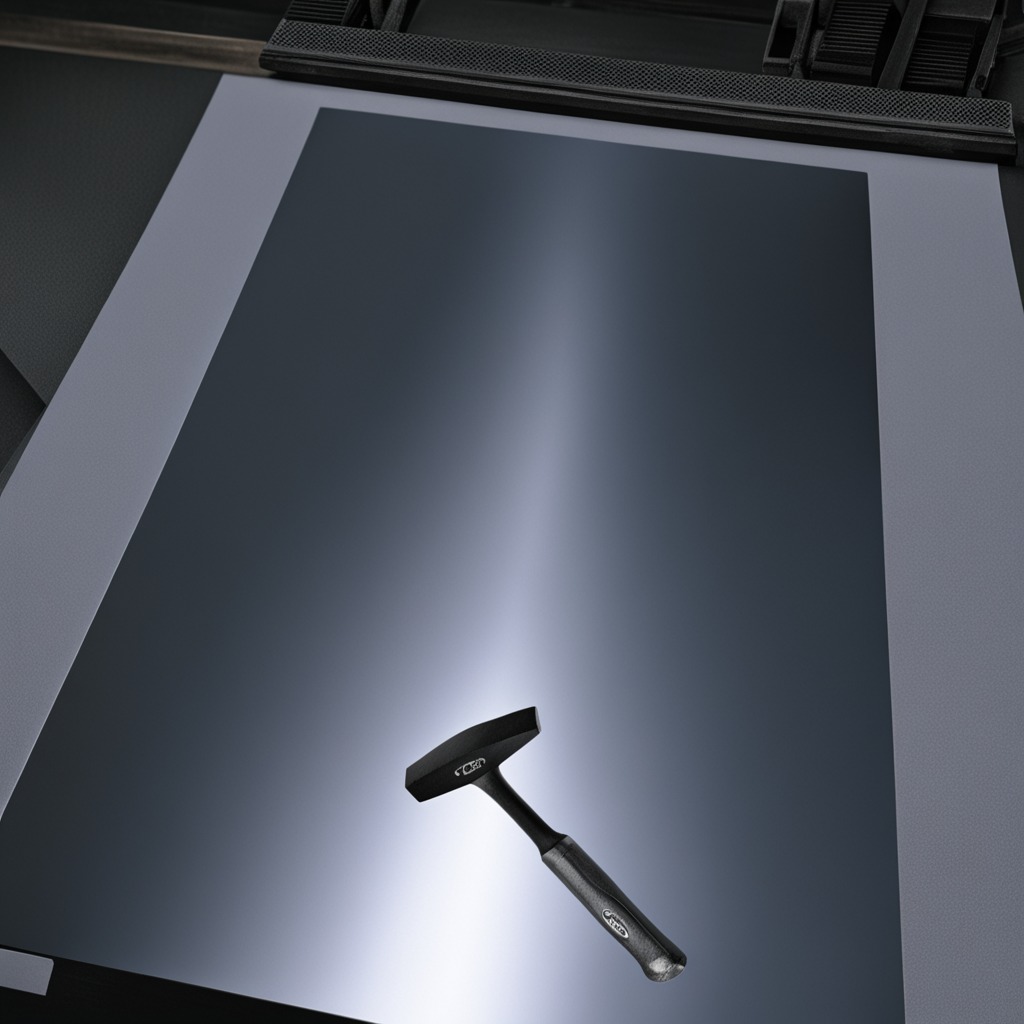
A hammer is lying on the tabletop.